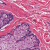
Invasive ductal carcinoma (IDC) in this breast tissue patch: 0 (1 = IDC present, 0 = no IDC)